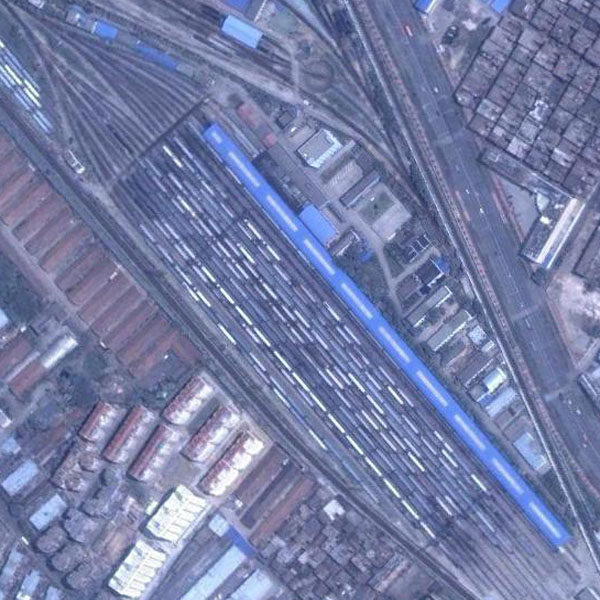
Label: RailwayStation